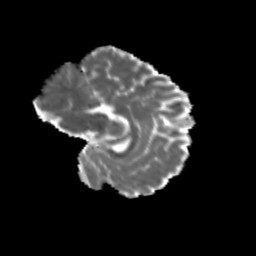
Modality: MD
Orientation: sagittal
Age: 19
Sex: female
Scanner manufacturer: siemens
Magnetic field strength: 3 T
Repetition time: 3.5 s
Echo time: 0.113 s